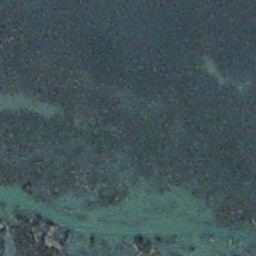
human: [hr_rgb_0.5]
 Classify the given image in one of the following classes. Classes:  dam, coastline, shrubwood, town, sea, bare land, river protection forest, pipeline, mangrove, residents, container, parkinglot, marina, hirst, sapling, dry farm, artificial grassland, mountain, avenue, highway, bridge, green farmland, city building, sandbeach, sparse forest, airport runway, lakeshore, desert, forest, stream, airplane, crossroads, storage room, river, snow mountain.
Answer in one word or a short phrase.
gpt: stream